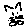
Label: cat